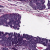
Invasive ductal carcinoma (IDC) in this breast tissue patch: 0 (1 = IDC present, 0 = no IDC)